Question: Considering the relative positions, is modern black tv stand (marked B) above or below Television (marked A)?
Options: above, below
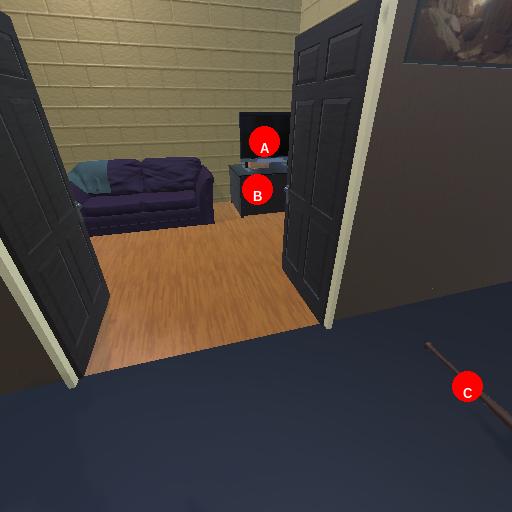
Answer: above